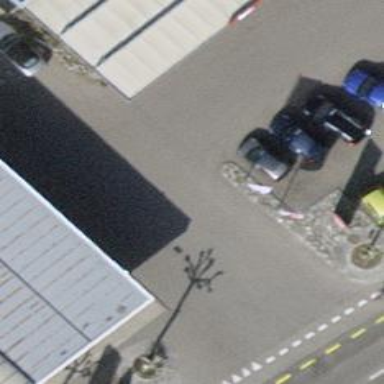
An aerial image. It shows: Flagpole structure.